Question: I am trying to do some hello world stuff after completing <URL> and it works.
'''
#include "stdafx.h"
#include <Windows.h>
#include <iostream>
using namespace std;
int _tmain(int argc, _TCHAR* argv[])
{
HDC screenDC = ::GetDC(0);
::Rectangle(screenDC, 200, 200, 300, 300);
int exit; cin >> exit;
return 0;
}
'''

But nowhere in the standard c++ tutorial does it cover anything like this
'''
HDC screenDC = ::GetDC(0);
::Rectangle(screenDC, 800, 200, 300, 300);
'''
What is Rectangle a member of?
---
If you don't mind I have some other questions that might be simple. If not don't worry about it.
- As soon as my rectangle has a window move over it, it disappears. Is there a callback to let me know about this so I can repaint?- How do I change the color of my rectangle?- Where can I go to learn about this? Every tutorial I have found has been sparse and most have been out of date. I can get a book if that's what I need to do. Have tried the following (sometimes with success and sometimes not):- <URL>
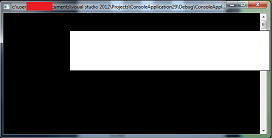
Answer: '::' like that accesses the global namespace. It is namespace resolution. You can just drop those '::' if you like, they are extra cruff.